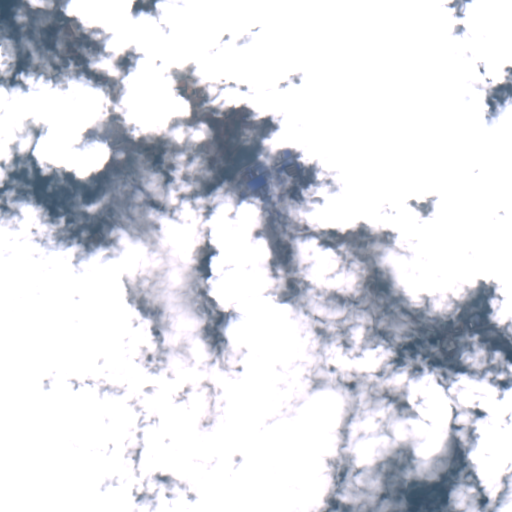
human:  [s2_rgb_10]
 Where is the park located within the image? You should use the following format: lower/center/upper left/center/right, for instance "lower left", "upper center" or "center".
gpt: The park is located in the upper left of the image.
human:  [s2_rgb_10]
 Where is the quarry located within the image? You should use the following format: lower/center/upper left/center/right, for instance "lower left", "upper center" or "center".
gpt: The quarry is located in the center right of the image.
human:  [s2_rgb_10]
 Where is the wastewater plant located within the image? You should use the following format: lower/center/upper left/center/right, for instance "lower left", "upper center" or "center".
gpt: The wastewater plant is located in the lower left of the image.
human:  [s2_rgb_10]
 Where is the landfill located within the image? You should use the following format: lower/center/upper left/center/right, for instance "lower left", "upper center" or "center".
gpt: There is no landfill in the image.